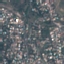
Land use / land cover: Residential